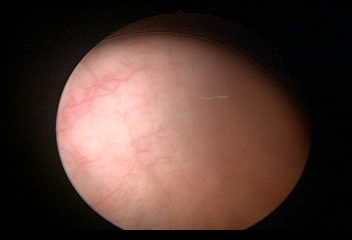
Modality: WLC
Class: Normal mucosa
Bladder cancer association: No